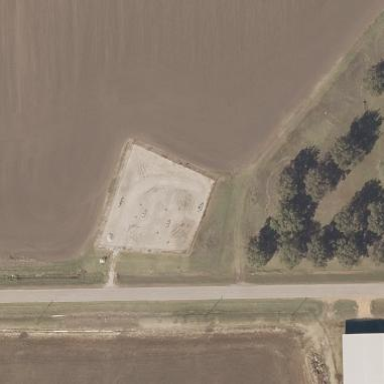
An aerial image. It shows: Valve group substation surrounded by fence.